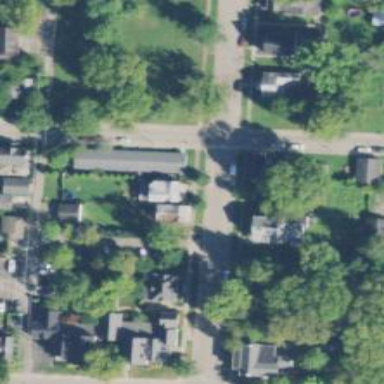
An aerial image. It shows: Neighbourhood designated as historic district.